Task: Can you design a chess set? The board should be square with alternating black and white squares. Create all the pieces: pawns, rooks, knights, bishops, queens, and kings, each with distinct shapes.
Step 5042:
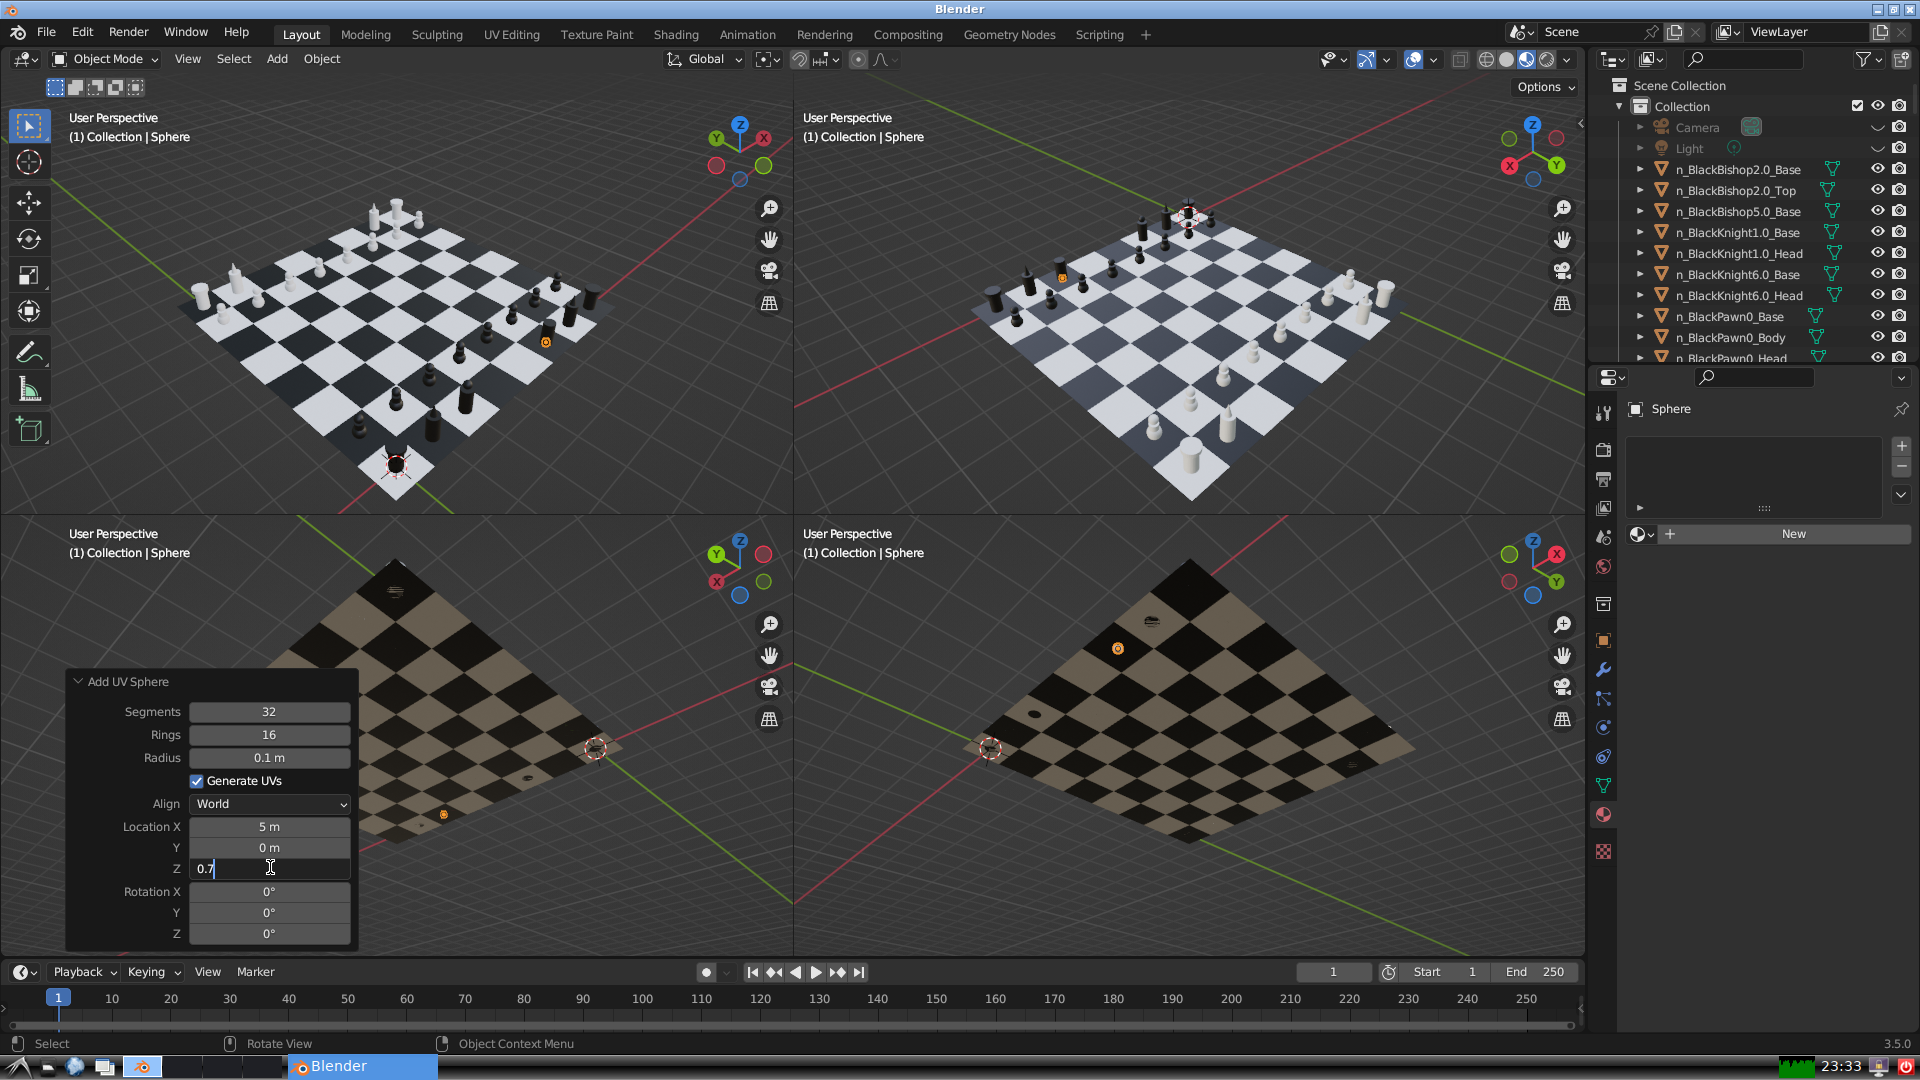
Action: {"key_press": ['Return']}